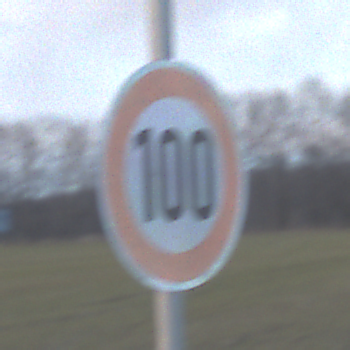
Verkehrszeichen: Geschwindigkeit100
Umgebung: Outdoor, Nature
Tageszeit: SunriseSunset
Wetter: PartlyCloudy
Licht: Natural
Jahreszeit: NotSpecified
Kontrast: LowContrast